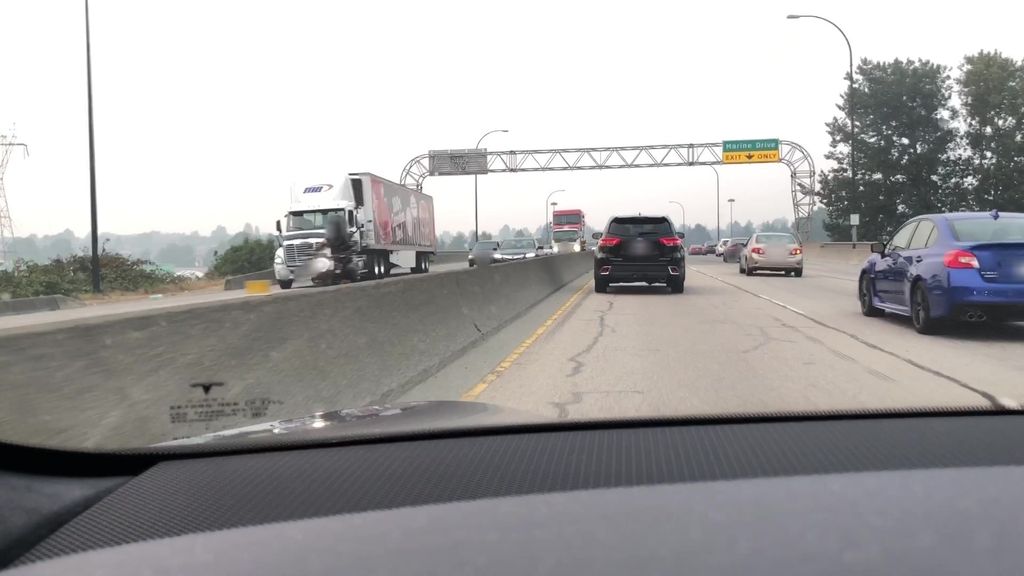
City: vancouver